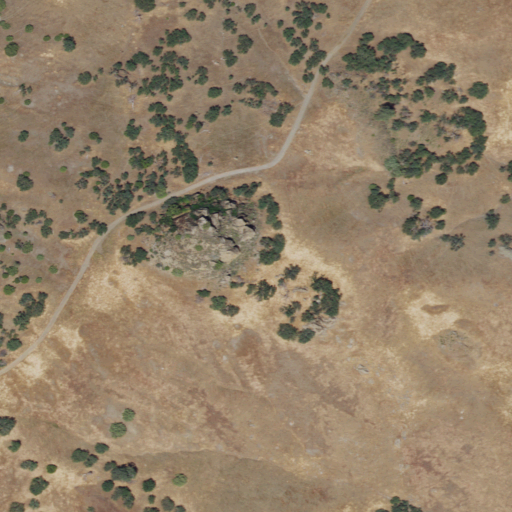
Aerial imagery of ridge(s) in California named Gavilan Ridge containing grassland and shrub